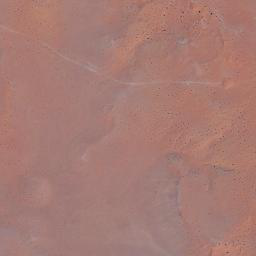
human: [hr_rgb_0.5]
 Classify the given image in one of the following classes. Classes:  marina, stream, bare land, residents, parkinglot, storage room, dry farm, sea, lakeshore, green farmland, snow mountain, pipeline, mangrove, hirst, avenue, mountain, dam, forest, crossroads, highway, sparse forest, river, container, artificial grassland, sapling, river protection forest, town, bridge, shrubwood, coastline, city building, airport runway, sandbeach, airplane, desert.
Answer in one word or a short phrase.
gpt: desert